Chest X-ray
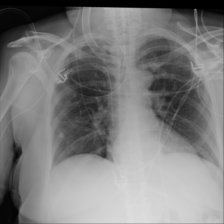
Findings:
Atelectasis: negative
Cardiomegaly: negative
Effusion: negative
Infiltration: positive
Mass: negative
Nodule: negative
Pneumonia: negative
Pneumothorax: negative
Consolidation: negative
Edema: negative
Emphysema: negative
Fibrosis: negative
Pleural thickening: negative
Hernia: negative